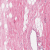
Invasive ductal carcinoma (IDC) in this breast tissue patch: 0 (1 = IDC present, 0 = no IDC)